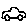
Label: car